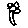
Label: flower